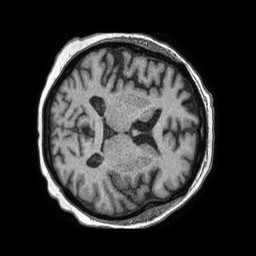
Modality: T1w
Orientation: axial
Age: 59
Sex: female
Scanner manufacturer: philips
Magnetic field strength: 1.5 T
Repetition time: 0.007591 s
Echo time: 0.003452 s